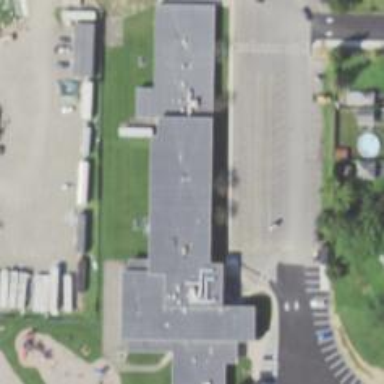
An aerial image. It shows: School.